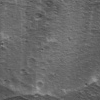
Atmospheric dust classification: not_dusty